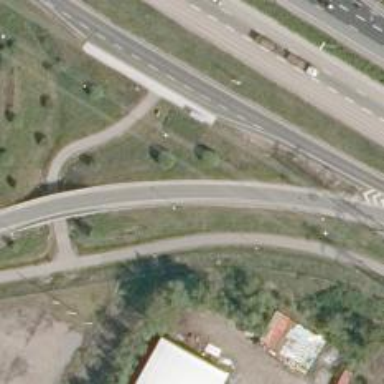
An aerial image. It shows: Trunk link road with asphalt surface.